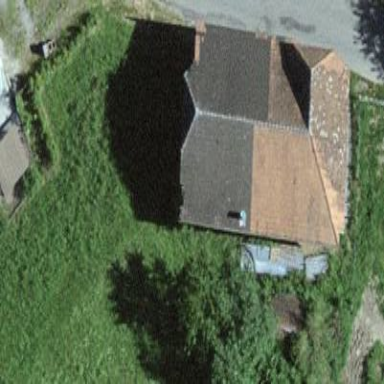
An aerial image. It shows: Barn.